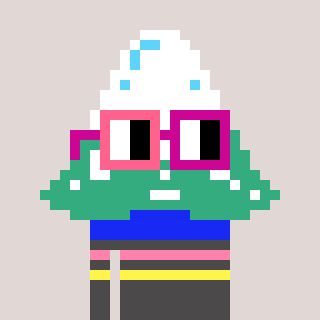
a pixel art character with square pink and red glasses, a snowy mountain-shaped head and a grayscale-colored body on a warm background